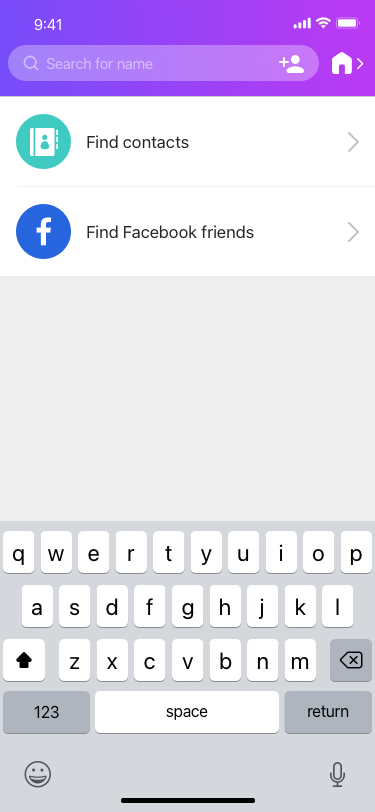
Text in this UI design:
Find contacts
Find Facebook friends
Search for name